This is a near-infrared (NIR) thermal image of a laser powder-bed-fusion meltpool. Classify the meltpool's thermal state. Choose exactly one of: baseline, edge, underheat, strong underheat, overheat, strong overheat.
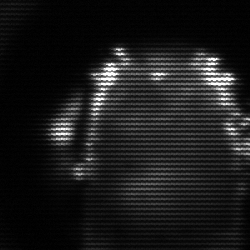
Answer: baseline